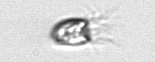
Label: Balanion